Question: Trying to get jquery.tablesorter.pager.js (<URL> working with a table populated by a for loop. Right now, despite the fact that I'm setting { size: 5 } [number of rows to display], it's displaying all the rows on one page and not splitting them up. In console I'm seeing an "unexpected token" error from tablesorterPager:

Any advice on troubleshooting this?
'''
<table class="table table-bordered table-hover tablesorter">
<thead>
<tr>
<th> Header 1</th>
<th> Header 2</th>
<th> Header 3</th>
</tr>
</thead>
<tfoot>
<tr>
<th colspan="3" class="pager form-horizontal">
<button type="button" class="btn first"><i class="icon-step-backward"></i></button>
<button type="button" class="btn prev"><i class="icon-arrow-left"></i></button>
<span class="pagedisplay"></span>
<button type="button" class="btn next"><i class="icon-arrow-right"></i></button>
<button type="button" class="btn last"><i class="icon-step-forward"></i></button>
<select class="pagenum input-mini" title="Select page number"></select>
</th>
</tr>
</tfoot>
<tbody>
{% for object in settings %}
<tr>
<td> {{ stuff }} </td>
<td> {{ stuff.morestuff }} </td>
<td> {{ stuff.evenmorestuff }} </td>
</tr>
{% endfor %}
</tbody>
</table>
'''
then at the bottom of the template:
'''
<script src="{% static 'js/jquery.tablesorter.js' %}"></script>
<script src="{% static 'js/jquery.tablesorter.widgets.js' %}"></script>
<script src="{% static 'js/jquery.tablesorter.pager.js' %}"></script>
<script id="js">
$(function(){
$.extend($.tablesorter.themes.bootstrap, {
table : '',
header : '',
footerRow : '',
footerCells: '',
icons : '',
sortNone : 'bootstrap-icon-unsorted',
sortAsc : 'icon-chevron-up',
sortDesc : 'icon-chevron-down',
active : '', // applied when column is sorted
hover : '', // use custom css here - bootstrap class may not override it
filterRow : '', // filter row class
even : '',
odd : ''
});
$("table").tablesorter({
widthFixed: true,
headerTemplate : '{content} {icon}'
});
.tablesorterPager({
container: $(".pager"),
cssGoto : ".pagenum",
size: 5,
// set to false to add/remove rows with pager enabled.
removeRows: false,
// output string - default is '{page}/{totalPages}';
// possible variables: {page}, {totalPages}, {filteredPages}, {startRow}, {endRow}, {filteredRows} and {totalRows}
output: '{startRow} - {endRow} / {filteredRows} ({totalRows})'
});
});
</script>
'''
Loading jQuery from base template.
'''
<script src="https://ajax.googleapis.com/ajax/libs/jquery/1.7.2/jquery.js"></script>
'''
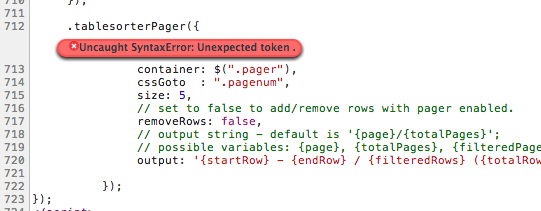
Answer: Devil was in the details. Had a statement-ending semicolon where I shouldn't have. My original script:
'''
$("table").tablesorter({
widthFixed: true,
headerTemplate : '{content} {icon}'
});
.tablesorterPager({
'''
Correct script:
'''
$("table").tablesorter({
widthFixed: true,
headerTemplate : '{content} {icon}'
})
.tablesorterPager({
'''